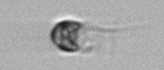
Label: Balanion